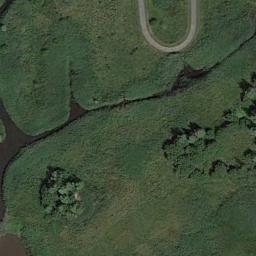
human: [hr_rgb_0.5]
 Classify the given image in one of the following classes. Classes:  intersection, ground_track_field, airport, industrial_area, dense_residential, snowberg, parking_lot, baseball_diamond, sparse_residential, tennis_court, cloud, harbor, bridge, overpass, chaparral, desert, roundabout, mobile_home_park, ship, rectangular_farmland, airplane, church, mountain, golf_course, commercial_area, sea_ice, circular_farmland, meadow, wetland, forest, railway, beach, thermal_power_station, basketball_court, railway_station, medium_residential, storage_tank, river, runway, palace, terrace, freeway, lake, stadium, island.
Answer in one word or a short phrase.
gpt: meadow